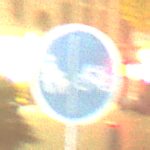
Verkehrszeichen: GetrennterRadUndGehwegRadwegRechts
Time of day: Night
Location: Outdoor (Urban)
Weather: Clear
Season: NotSpecified
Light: Artificial